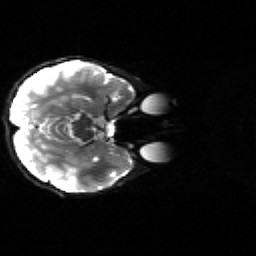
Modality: sbref
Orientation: axial
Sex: female
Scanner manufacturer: siemens
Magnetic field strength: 3 T
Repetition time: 5 s
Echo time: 0.071 s